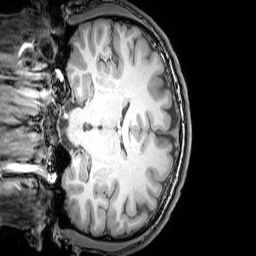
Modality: T1w
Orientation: coronal
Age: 23
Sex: male
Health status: healthy
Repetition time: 0.081 s
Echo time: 0.037 s